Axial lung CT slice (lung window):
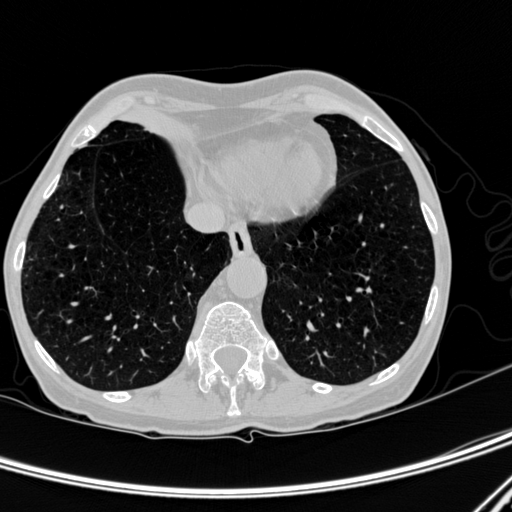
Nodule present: no